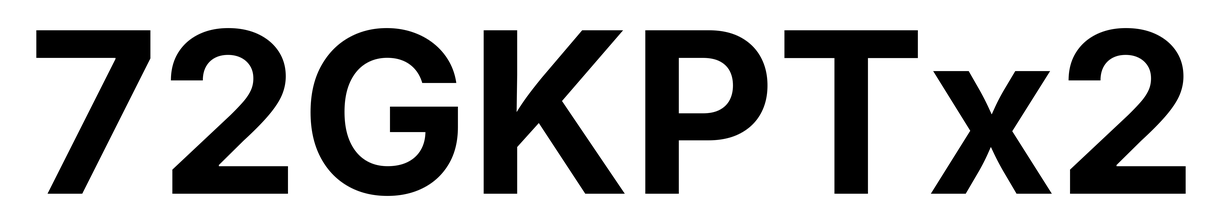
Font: Inter_Bold